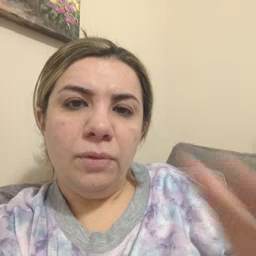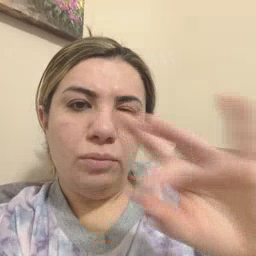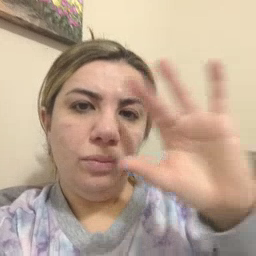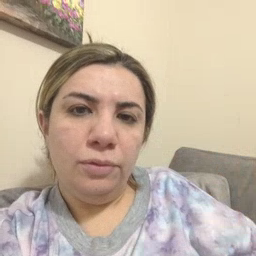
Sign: story